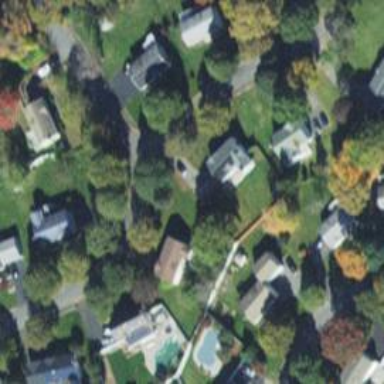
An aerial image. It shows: Residential road with separate sidewalk.